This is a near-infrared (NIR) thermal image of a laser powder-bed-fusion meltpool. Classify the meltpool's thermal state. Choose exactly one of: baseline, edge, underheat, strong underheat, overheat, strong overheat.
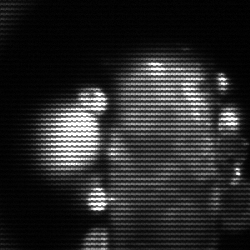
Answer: strong underheat